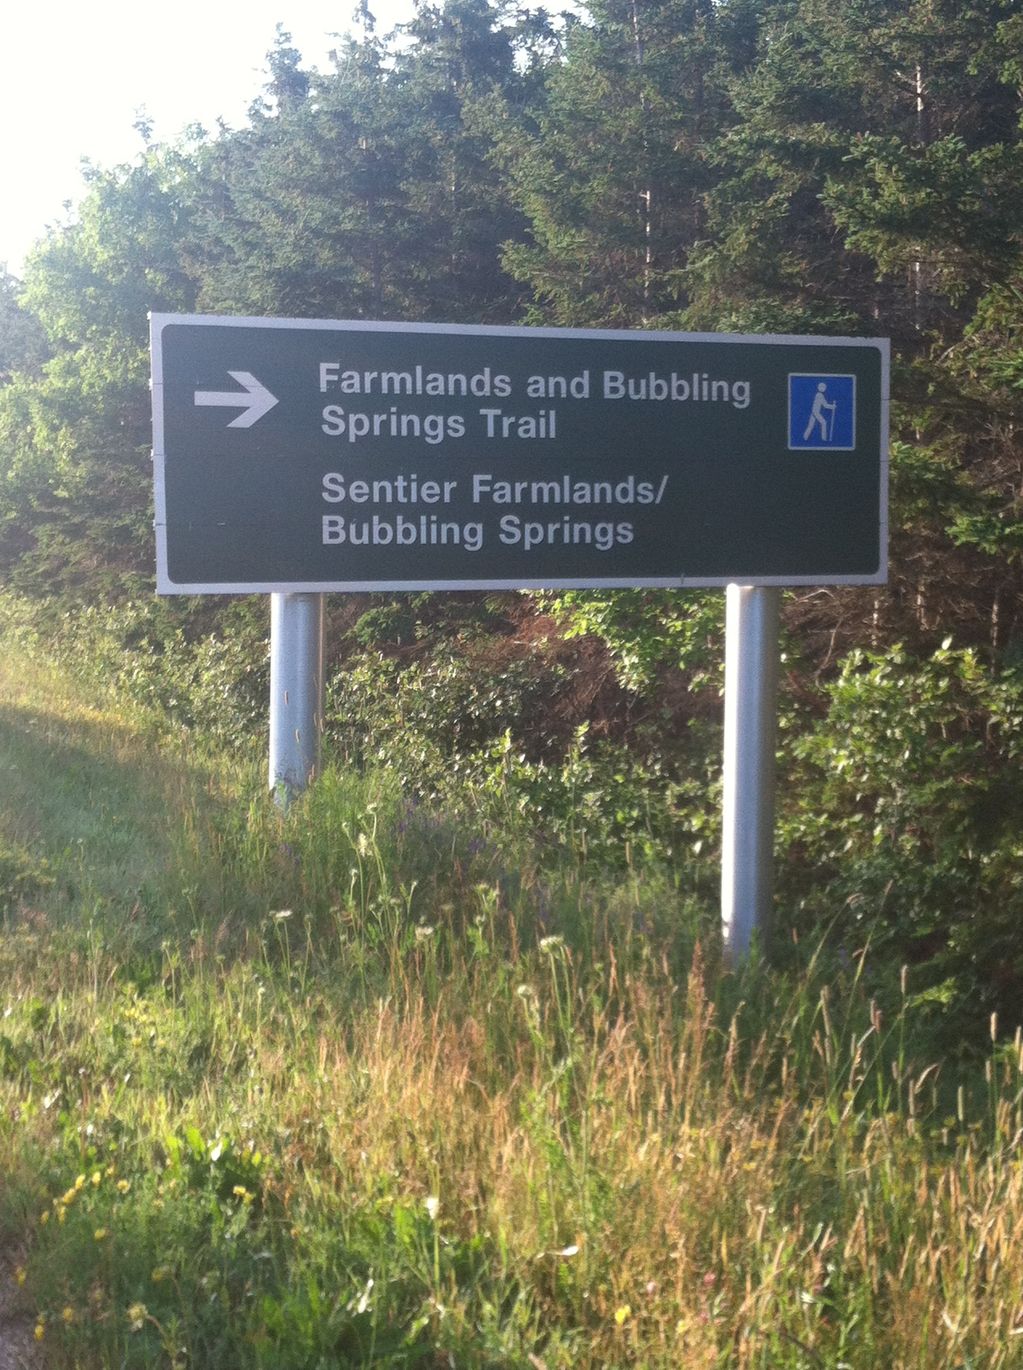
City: charlottetown